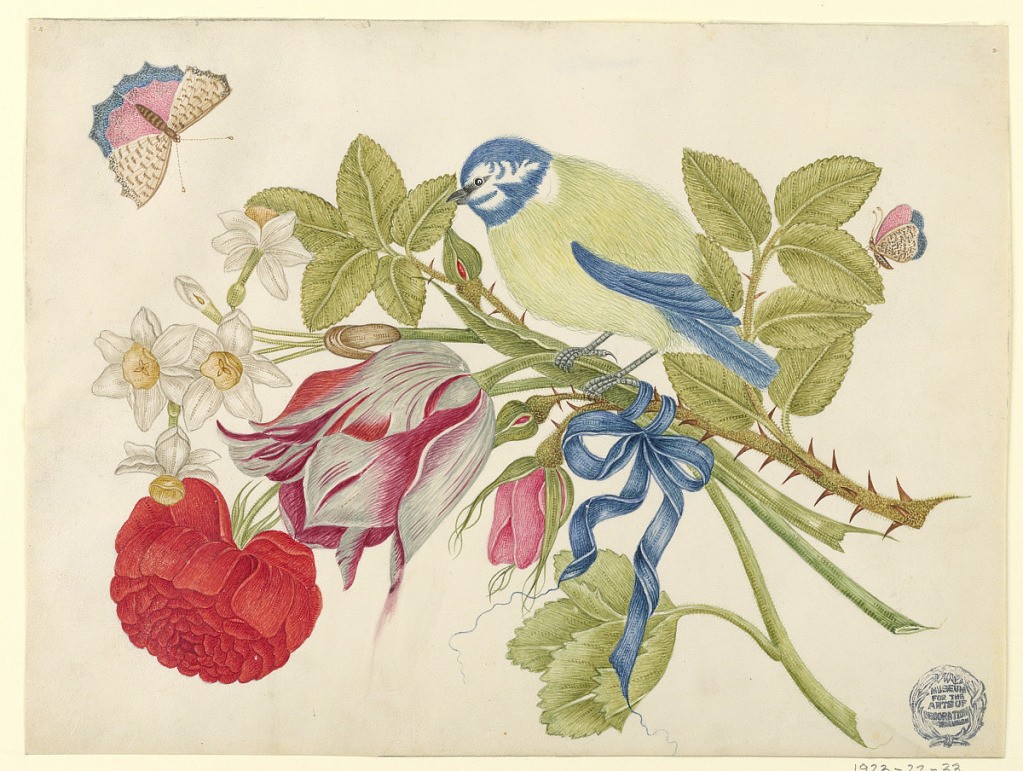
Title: Yellow-and-Blue Bird on Bouquet with Rose, Tulips, and Daffodils, with Butterflies
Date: ca. 1800–1830
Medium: Pen and ink, graphite on coated wove paper
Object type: Drawing
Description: Yellow-and-Blue Bird on Bouquet with Rose, Tulips, and Daffodils, with Butterflies